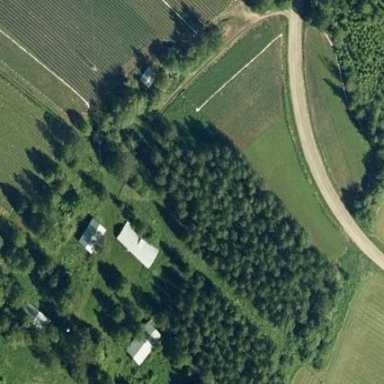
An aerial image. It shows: Farmyard area.